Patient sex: F
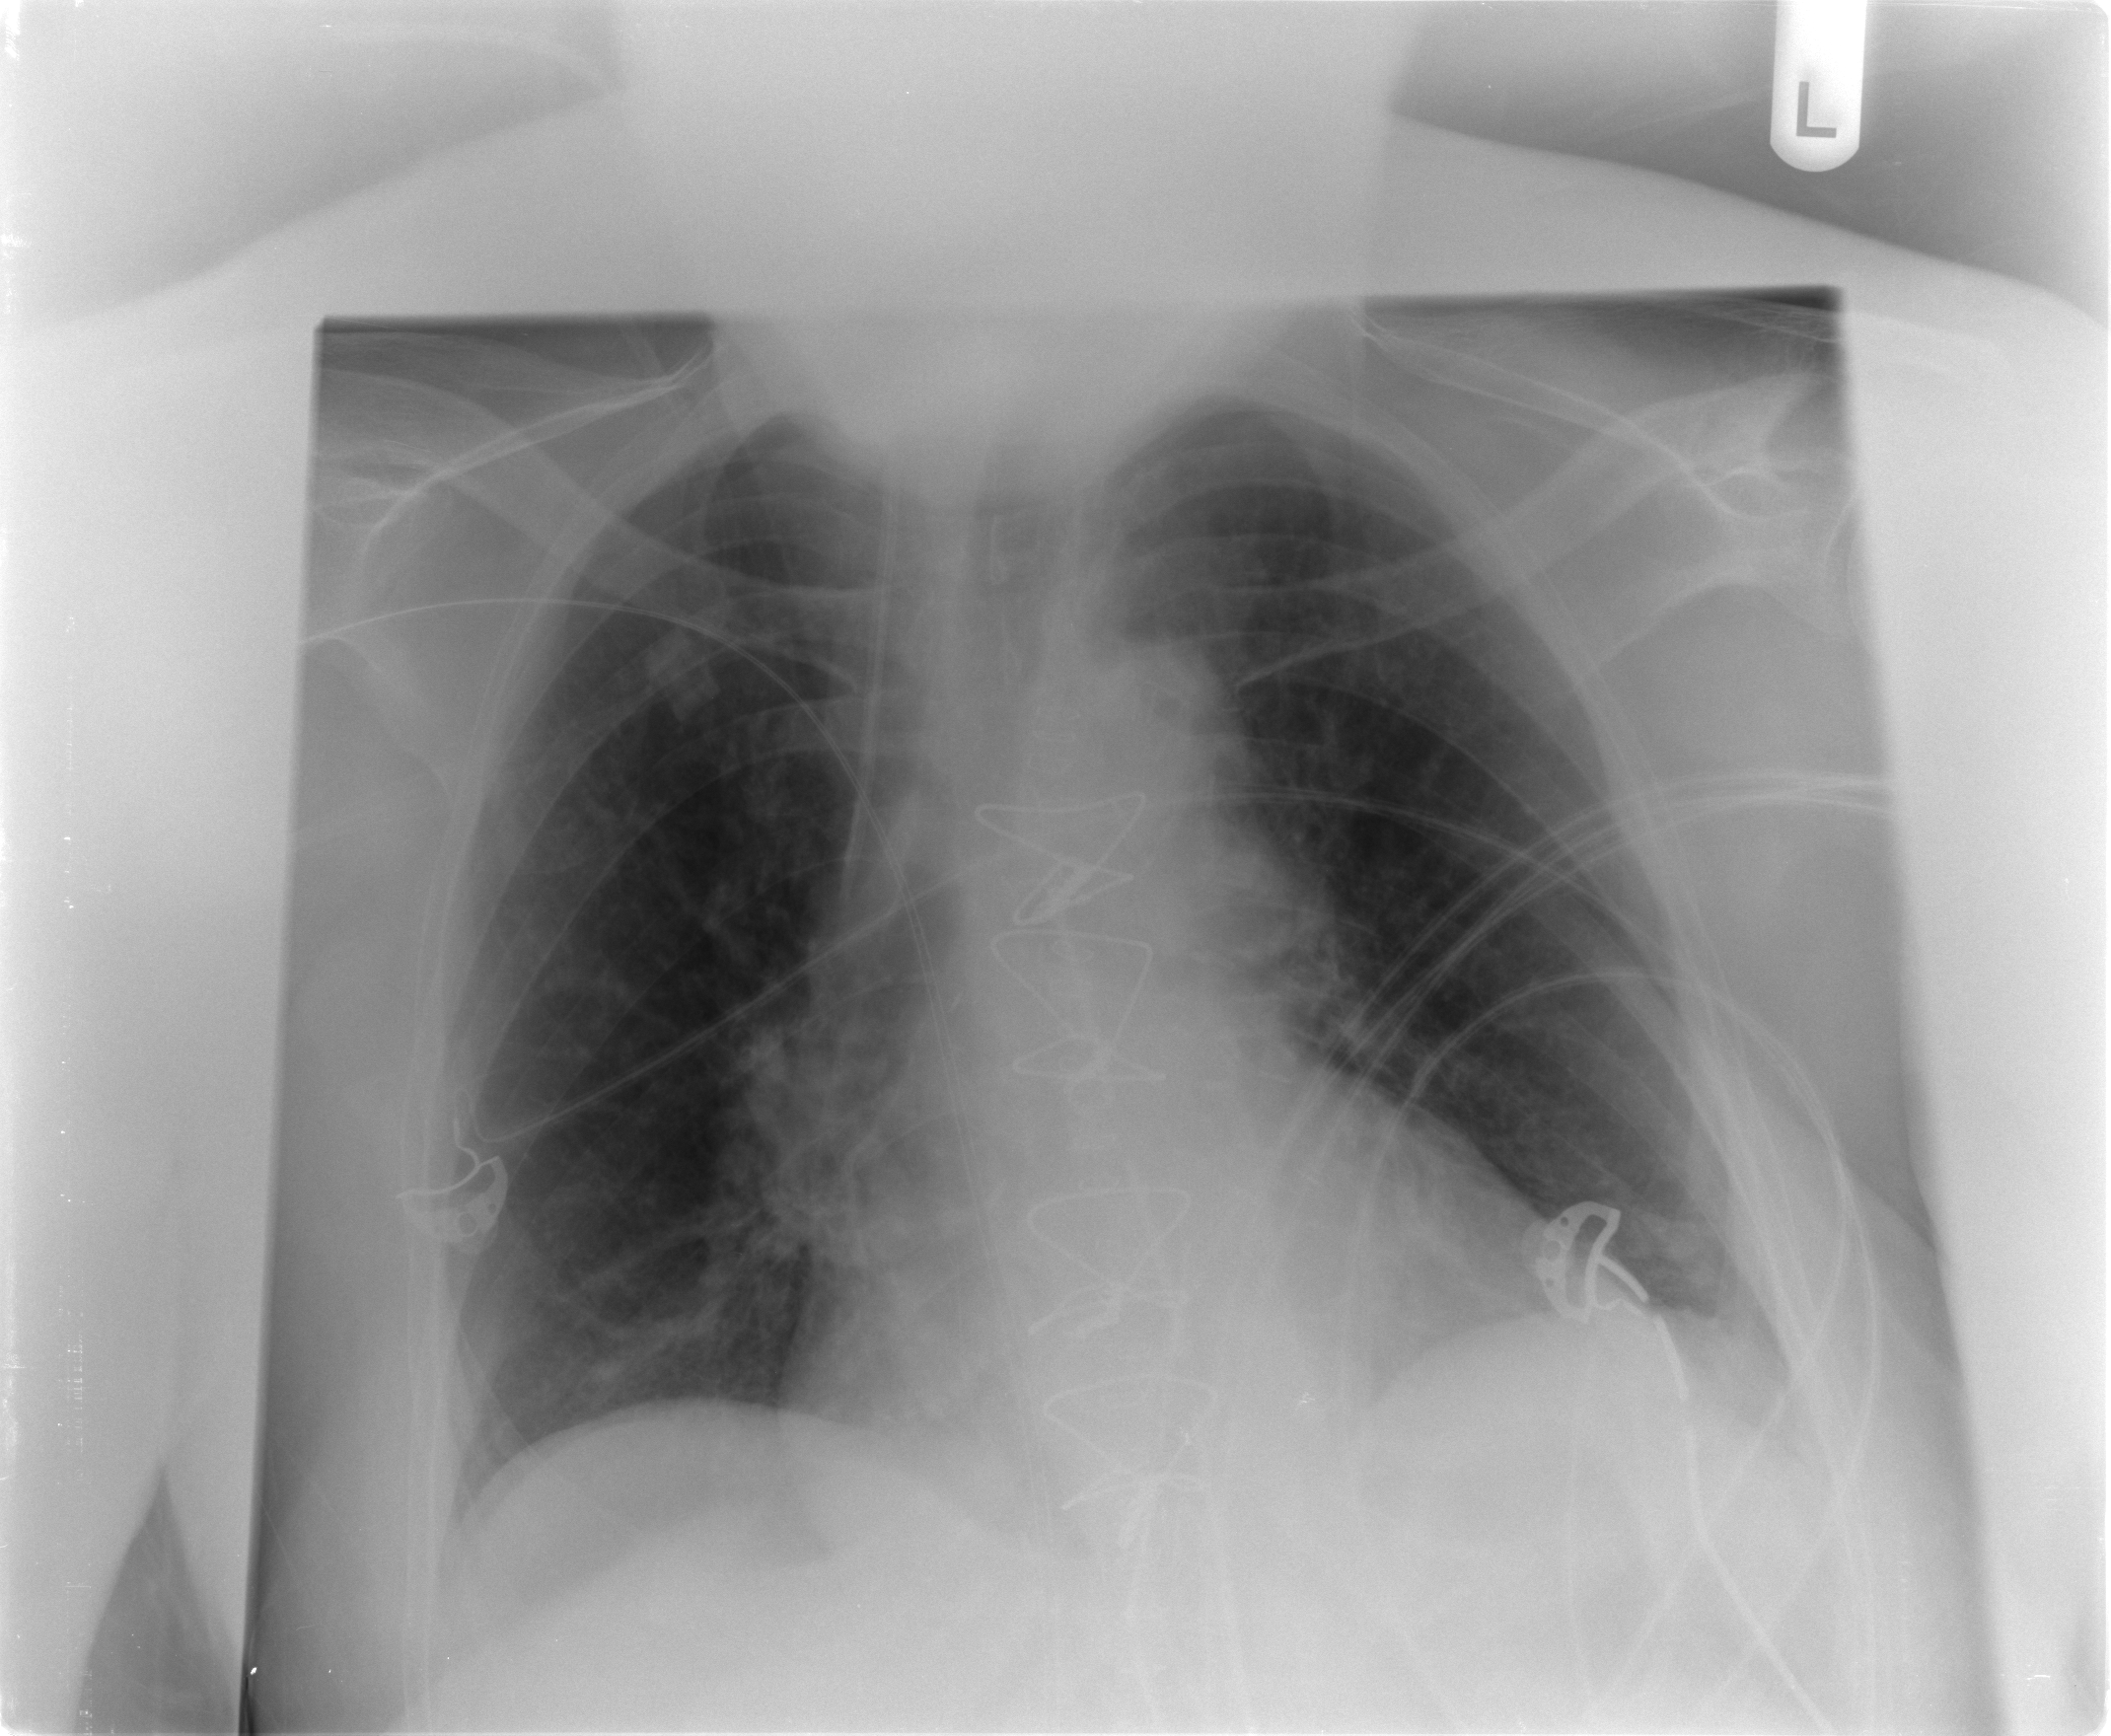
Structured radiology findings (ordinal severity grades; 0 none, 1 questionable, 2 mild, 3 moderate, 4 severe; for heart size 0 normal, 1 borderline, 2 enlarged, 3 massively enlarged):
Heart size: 1
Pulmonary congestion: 1
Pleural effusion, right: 0
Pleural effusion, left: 1
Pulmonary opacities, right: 0
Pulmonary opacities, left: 0
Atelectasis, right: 0
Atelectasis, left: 1